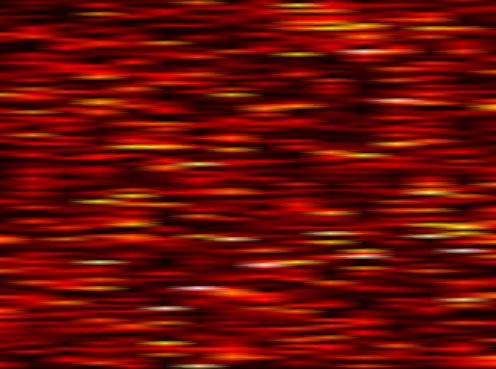
Label: WOLA